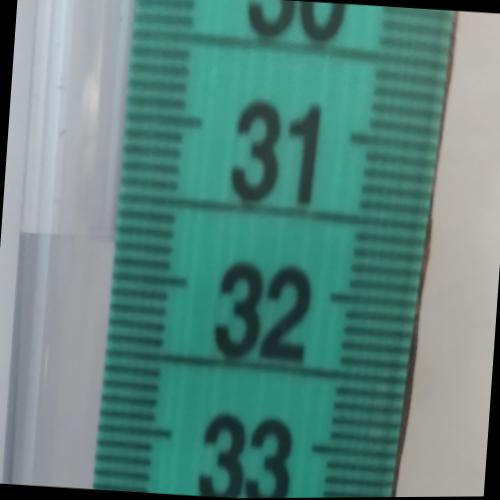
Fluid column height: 31.8 cm